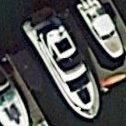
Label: civil